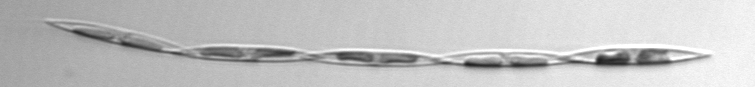
Label: Pseudo-nitzschia